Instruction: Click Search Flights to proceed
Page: home
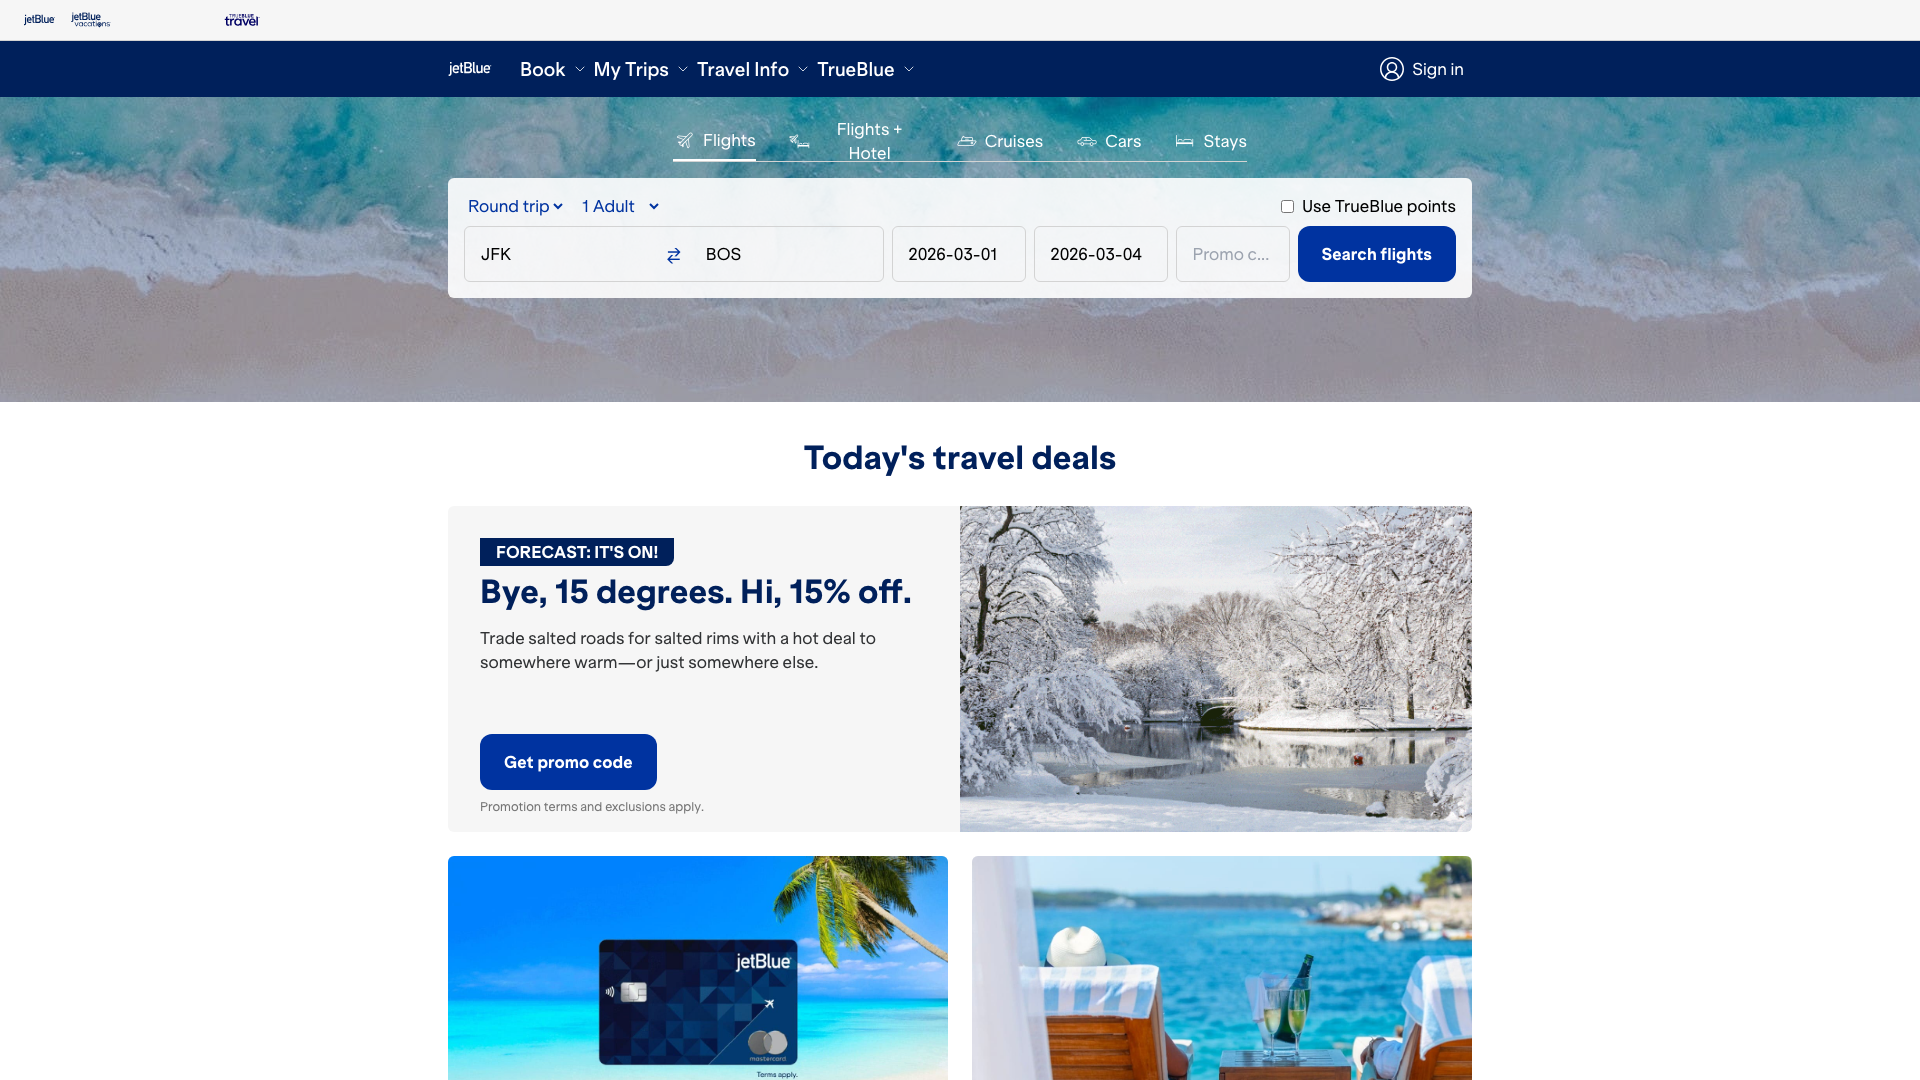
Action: click